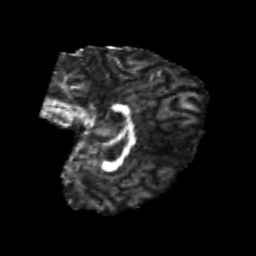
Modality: FA
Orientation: sagittal
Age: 22
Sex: female
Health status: healthy
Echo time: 0.074 s